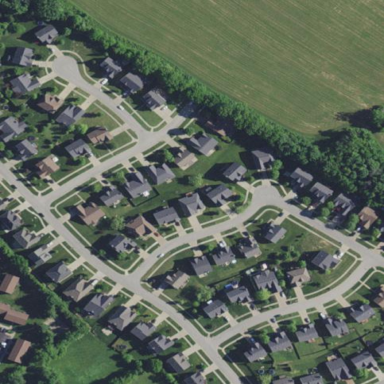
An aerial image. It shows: Neighborhood.